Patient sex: M
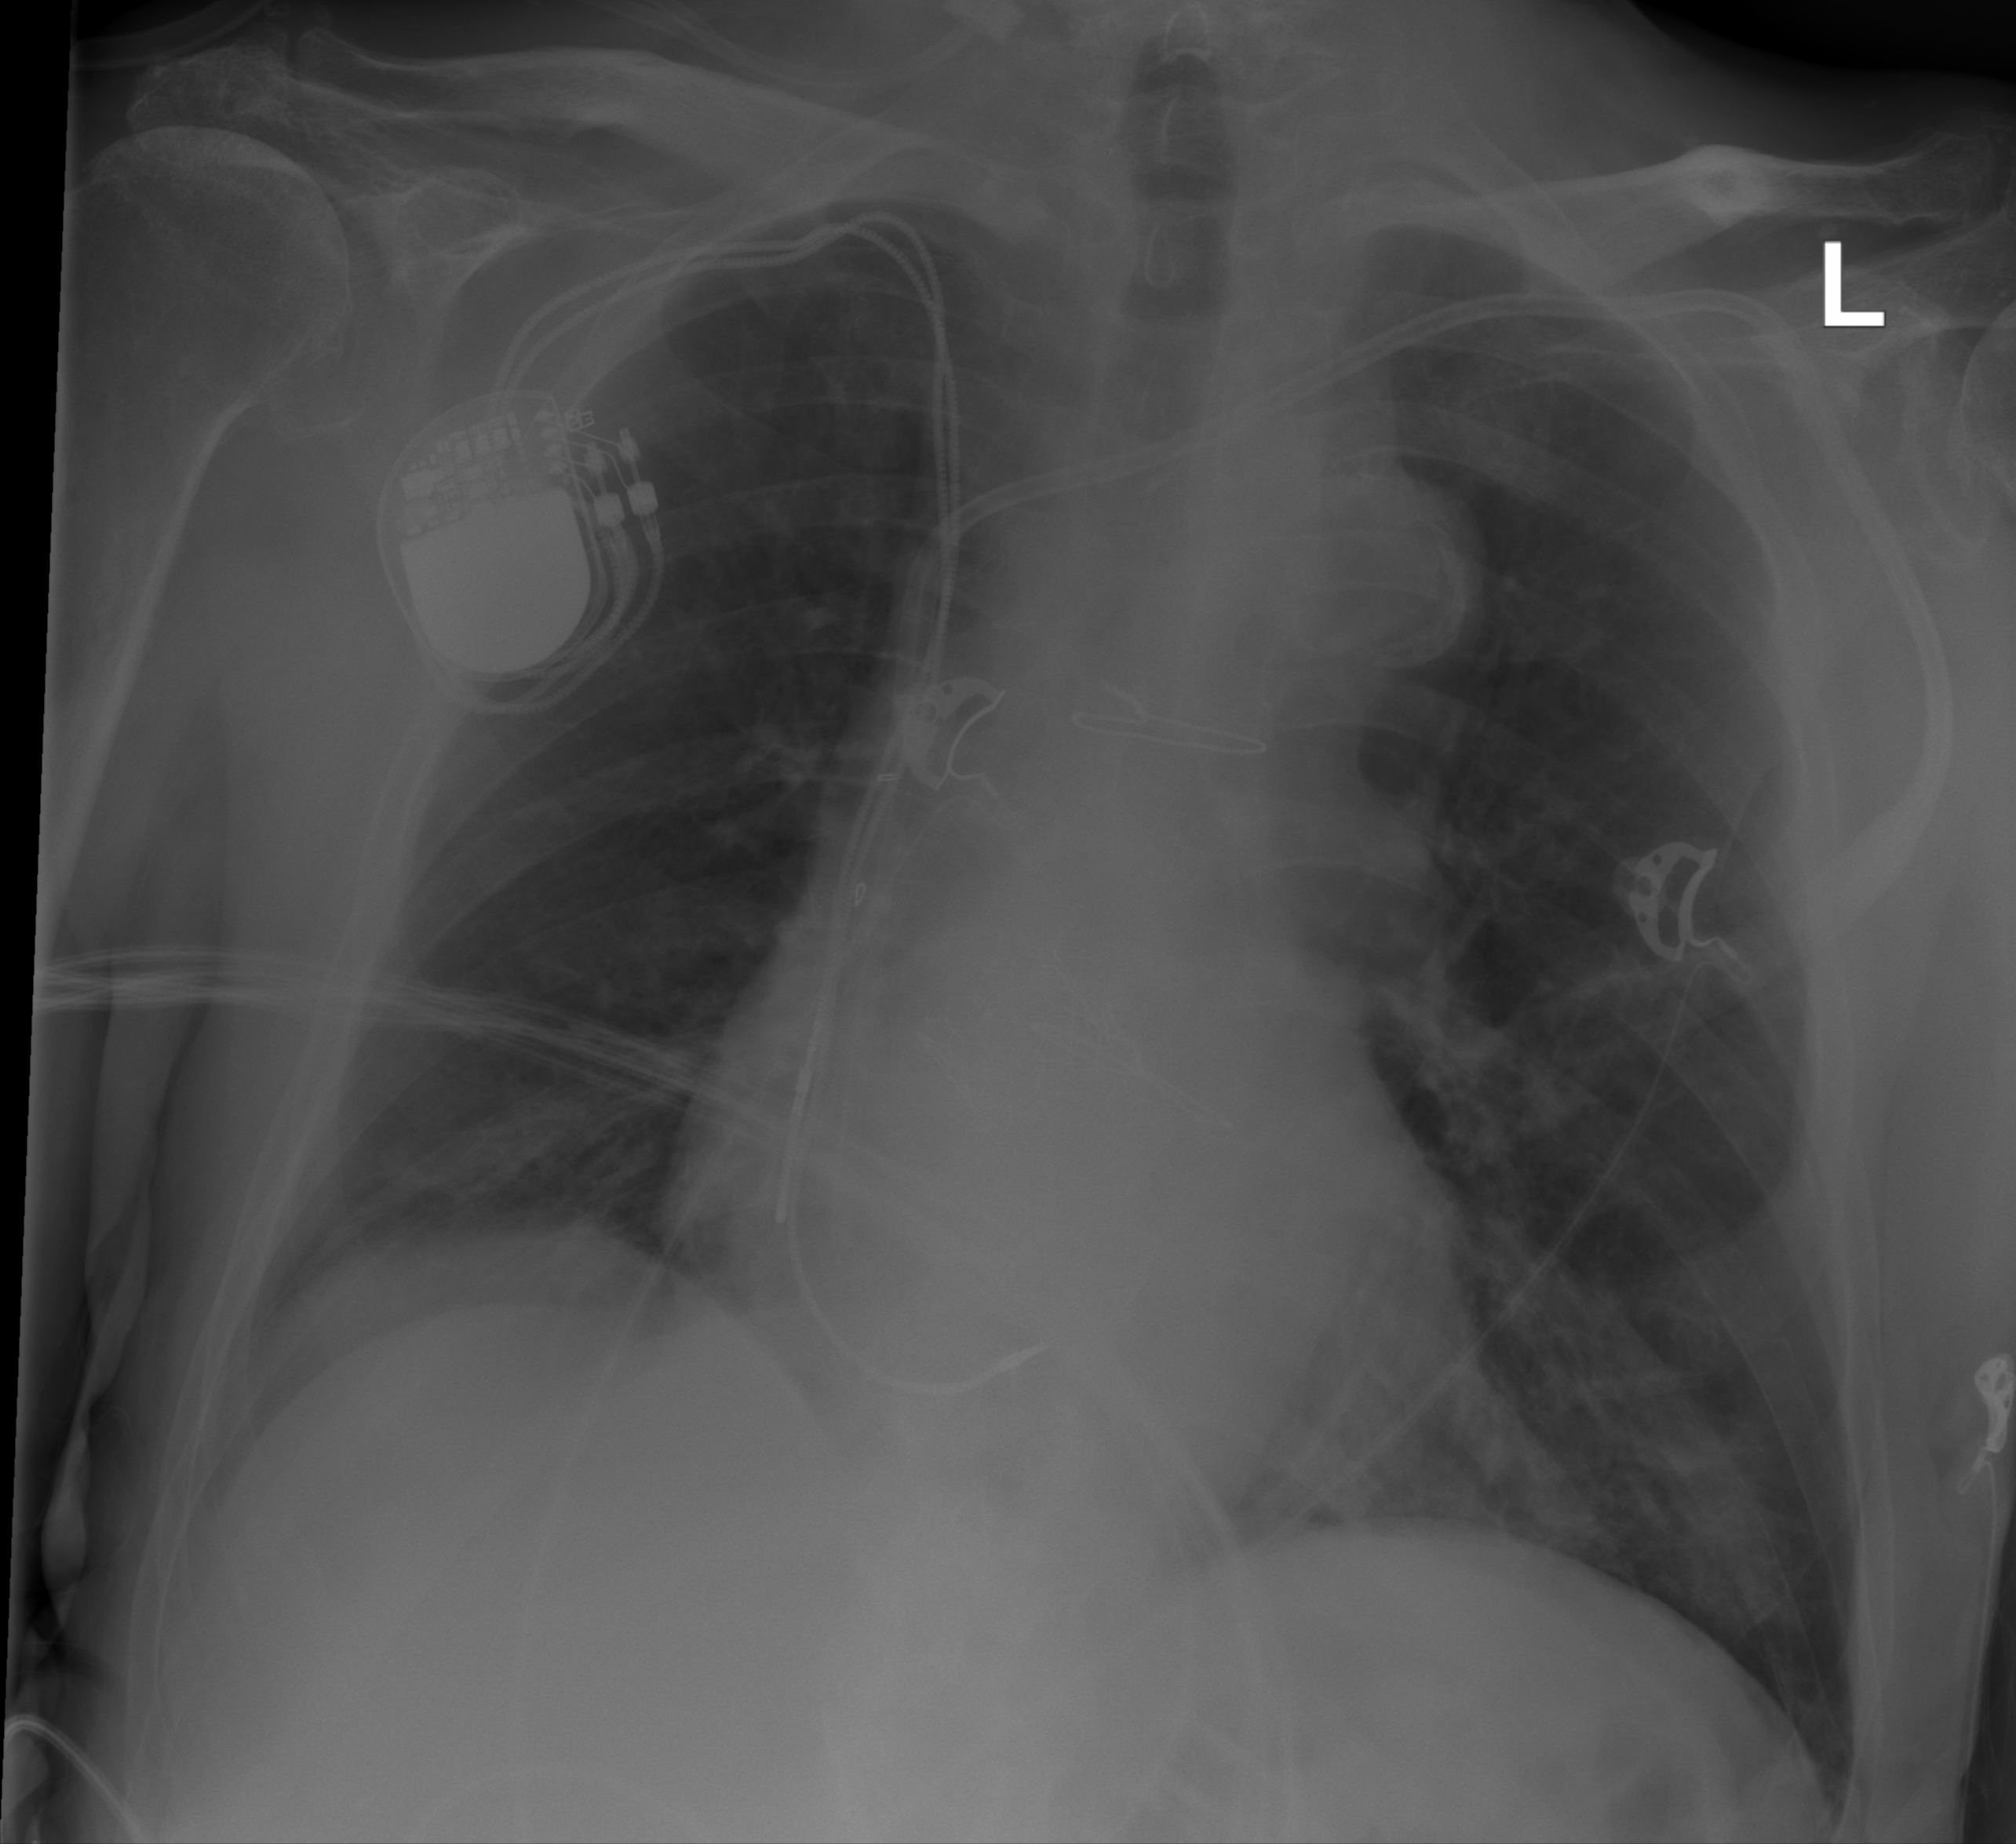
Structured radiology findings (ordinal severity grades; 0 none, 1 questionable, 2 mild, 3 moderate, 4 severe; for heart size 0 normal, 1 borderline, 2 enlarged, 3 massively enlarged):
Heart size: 0
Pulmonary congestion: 0
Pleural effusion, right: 0
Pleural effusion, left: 0
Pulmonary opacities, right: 2
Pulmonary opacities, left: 2
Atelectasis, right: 2
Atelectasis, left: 2